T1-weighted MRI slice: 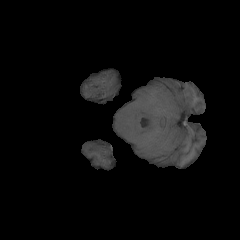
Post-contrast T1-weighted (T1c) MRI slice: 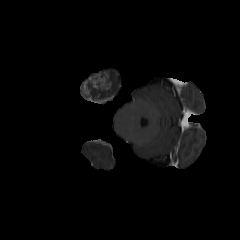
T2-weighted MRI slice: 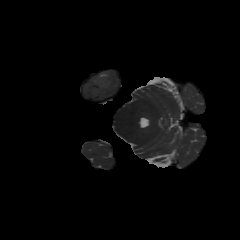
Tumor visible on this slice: yes